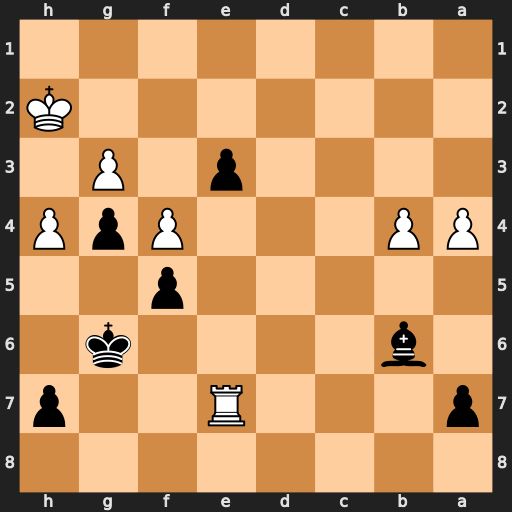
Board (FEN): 8/p3R2p/1b4k1/5p2/PP3PpP/4p1P1/7K/8
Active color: b
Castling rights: -
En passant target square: -
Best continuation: Kf6 Re8 Kf7 Re5 Bd4 Kg2 Bxe5 fxe5 Ke6 b5 Kxe5